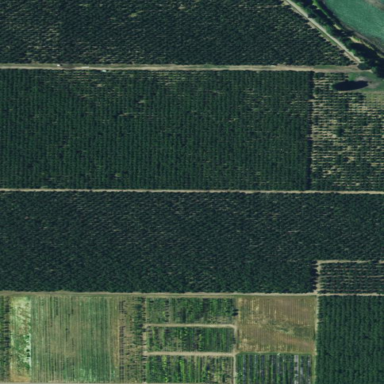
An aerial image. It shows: Orchard.